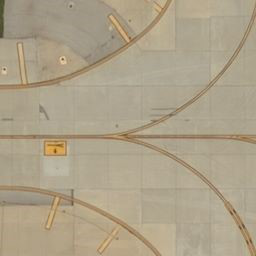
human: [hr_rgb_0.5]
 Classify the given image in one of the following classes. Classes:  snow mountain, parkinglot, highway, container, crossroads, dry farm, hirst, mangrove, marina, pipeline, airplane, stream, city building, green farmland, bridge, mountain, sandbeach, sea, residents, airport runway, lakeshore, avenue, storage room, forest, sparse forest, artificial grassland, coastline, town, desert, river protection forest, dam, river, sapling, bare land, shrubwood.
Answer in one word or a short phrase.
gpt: airport runway